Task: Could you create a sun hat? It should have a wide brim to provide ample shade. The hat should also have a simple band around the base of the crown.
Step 46:
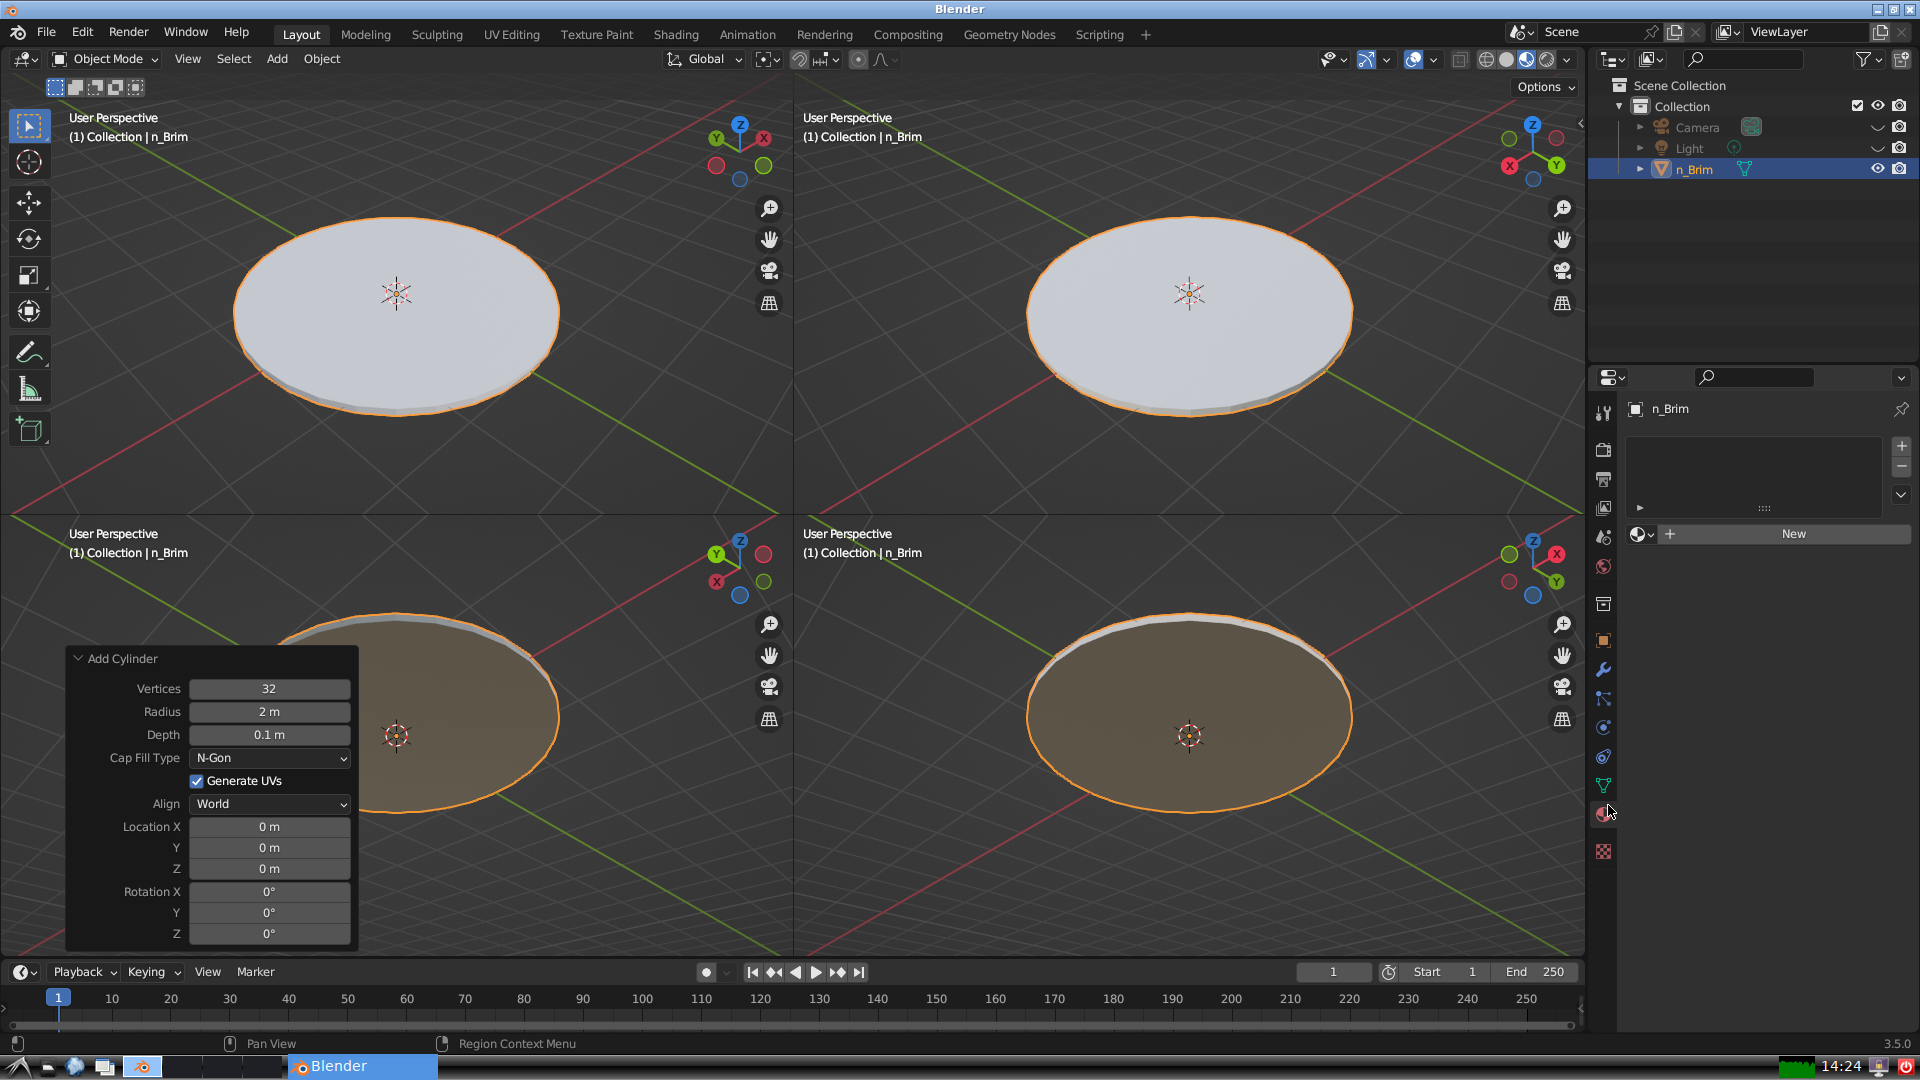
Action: {"mouse_move": [1795, 523]}